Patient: sex F, age 58
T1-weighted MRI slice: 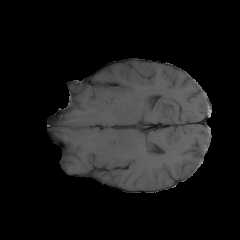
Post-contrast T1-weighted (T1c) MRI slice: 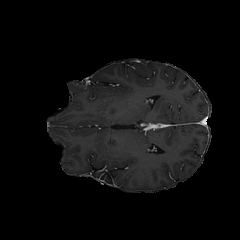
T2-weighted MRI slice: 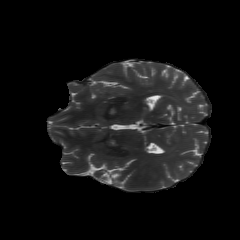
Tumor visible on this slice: no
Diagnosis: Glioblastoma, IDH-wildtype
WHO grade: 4